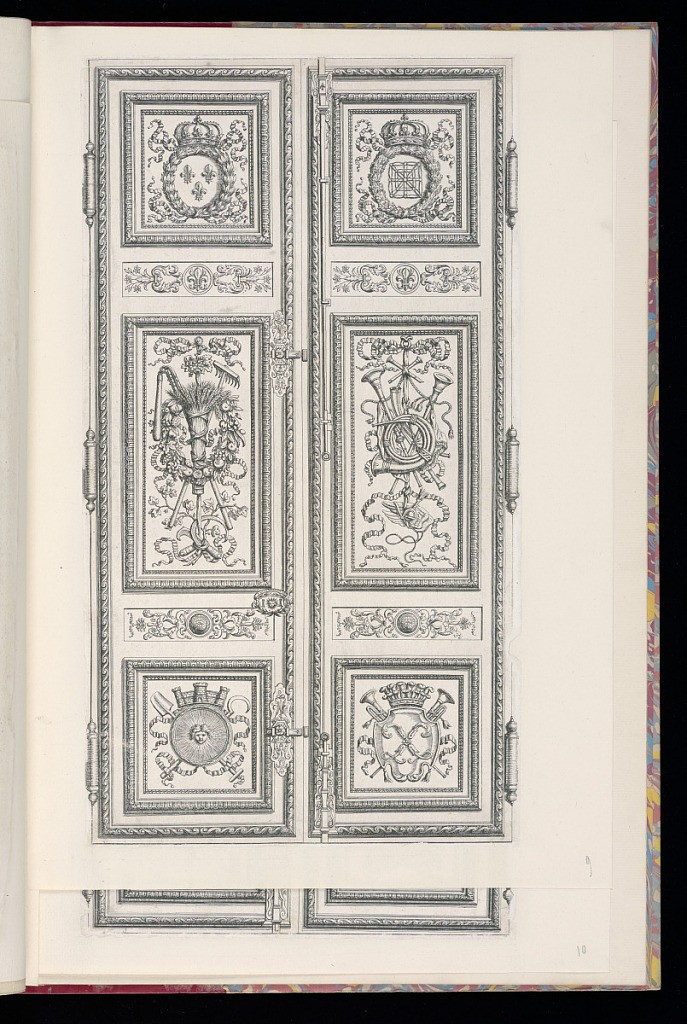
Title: Design for Doors for a Porte Cochère
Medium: Etching and engraving on laid paper
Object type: Print
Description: Elevation of a set of double doors decorated with panels of ornament motifs including crowned wreath, wave pattern, fleurs-de-lys, trophy of the harvest, and mascarons.